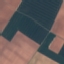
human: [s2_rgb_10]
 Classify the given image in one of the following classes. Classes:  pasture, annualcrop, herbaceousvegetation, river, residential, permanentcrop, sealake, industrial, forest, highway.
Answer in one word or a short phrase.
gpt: AnnualCrop